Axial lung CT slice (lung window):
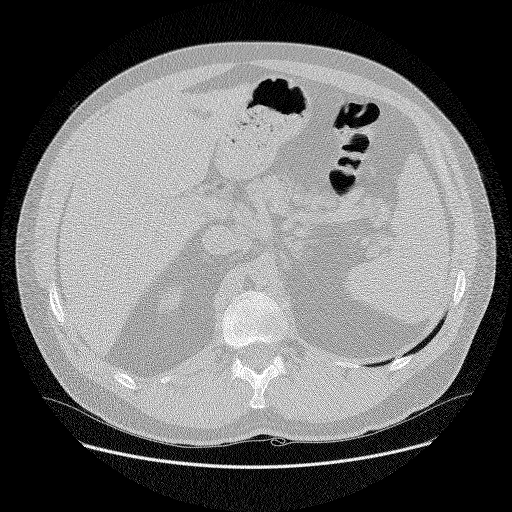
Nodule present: no